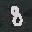
Label: 8